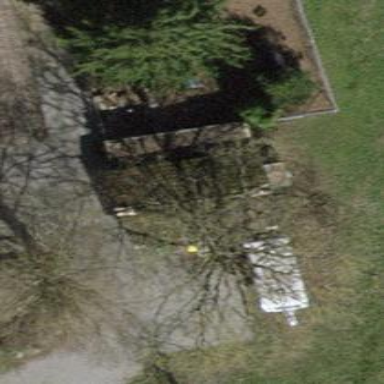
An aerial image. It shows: Garage building.